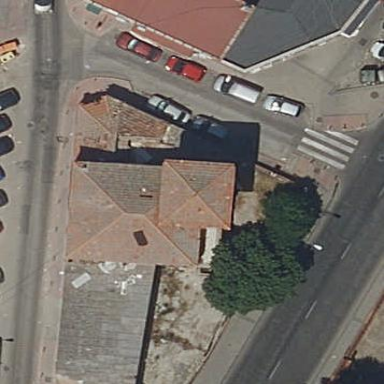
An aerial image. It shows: Public building.